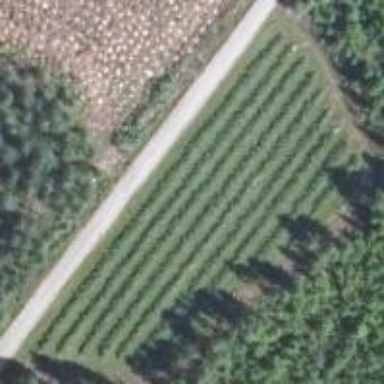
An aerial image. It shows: Orchard.